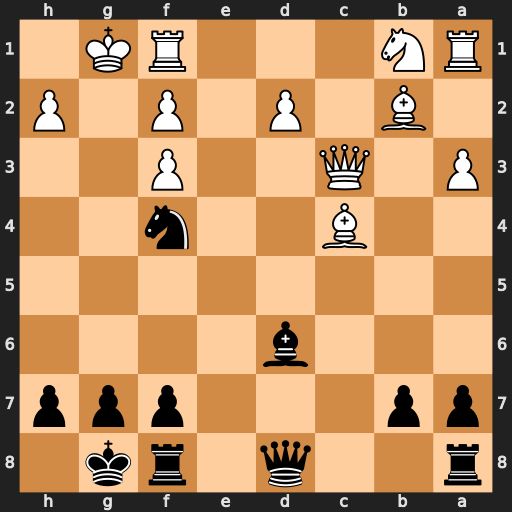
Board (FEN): r2q1rk1/pp3ppp/3b4/8/2B2n2/P1Q2P2/1B1P1P1P/RN3RK1
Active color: b
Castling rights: -
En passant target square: -
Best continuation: Qg5+ Kh1 Qg2#